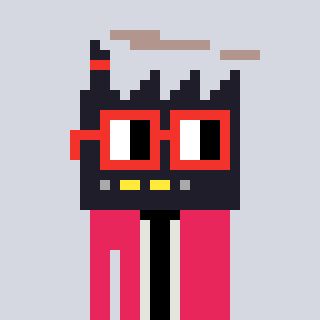
a pixel art character with square red glasses, a factory-shaped head and a redpinkish-colored body on a cool background